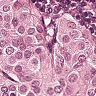
Metastatic tissue present: yes